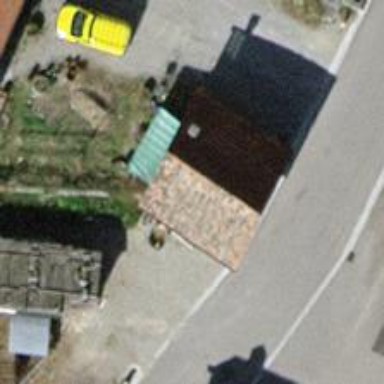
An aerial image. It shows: Shed.